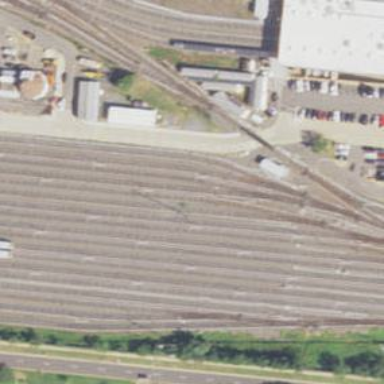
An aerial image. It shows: Electrified rail passing through service yard.